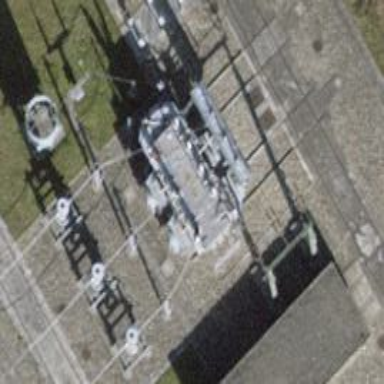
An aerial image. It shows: Transformer.